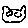
Label: cat